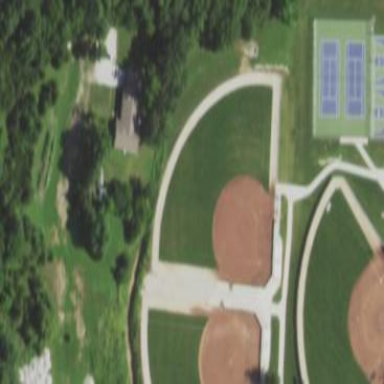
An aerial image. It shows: Baseball pitch for leisure land activities.